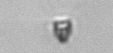
Label: Pyramimonas